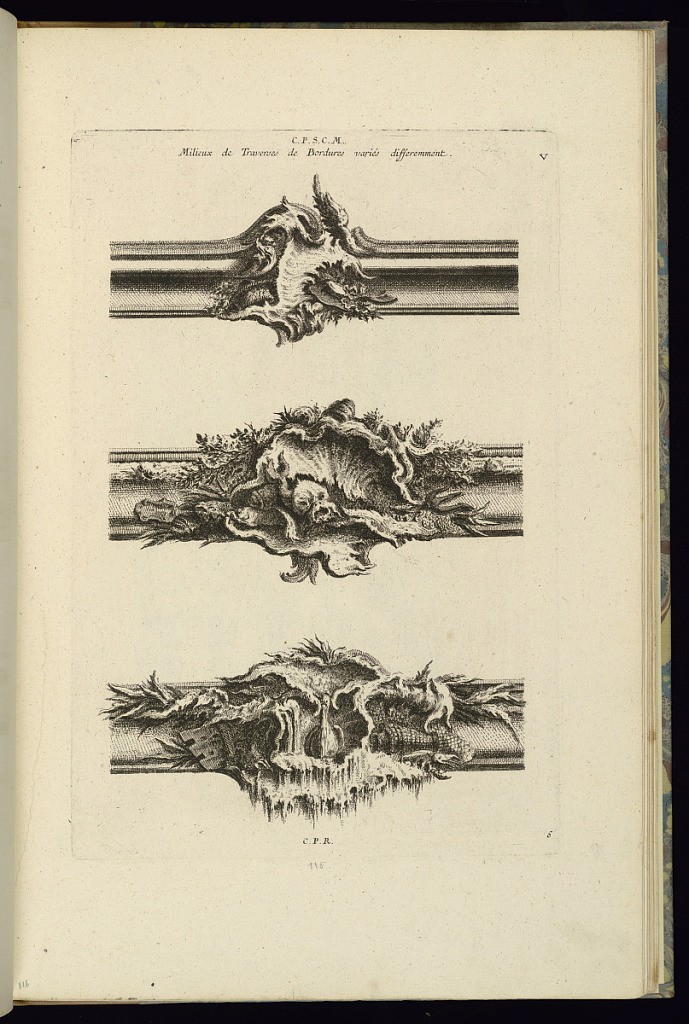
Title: Milieux de Traverses de Bordures Variés Differemment
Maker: François de Cuvilliés the Elder, Belgian, 1695 - 1768
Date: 1745
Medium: Etching and engraving on off-white laid paper
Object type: Print
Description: Designs for three frame crossbars, decorated with ornament motifs including rinceaux, a shell with dolphin, snails, and branches, and a shell fountain with net and lobster. The plate is numbered.